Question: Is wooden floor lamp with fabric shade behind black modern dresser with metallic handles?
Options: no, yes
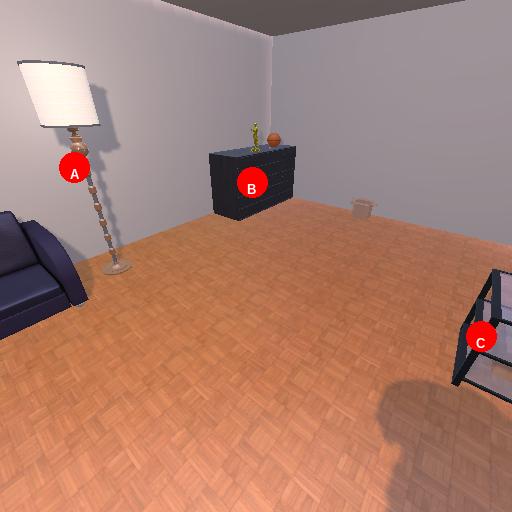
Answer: no